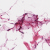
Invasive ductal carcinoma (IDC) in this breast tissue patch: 0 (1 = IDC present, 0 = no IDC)